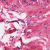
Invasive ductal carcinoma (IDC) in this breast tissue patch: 0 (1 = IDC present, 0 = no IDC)